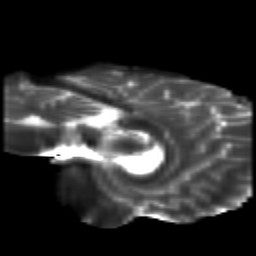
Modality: T2w
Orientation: sagittal
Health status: healthy
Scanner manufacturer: siemens
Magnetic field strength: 3 T
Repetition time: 10 s
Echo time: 0.092 s